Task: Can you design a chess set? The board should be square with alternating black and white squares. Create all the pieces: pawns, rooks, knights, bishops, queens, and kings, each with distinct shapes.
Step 2335:
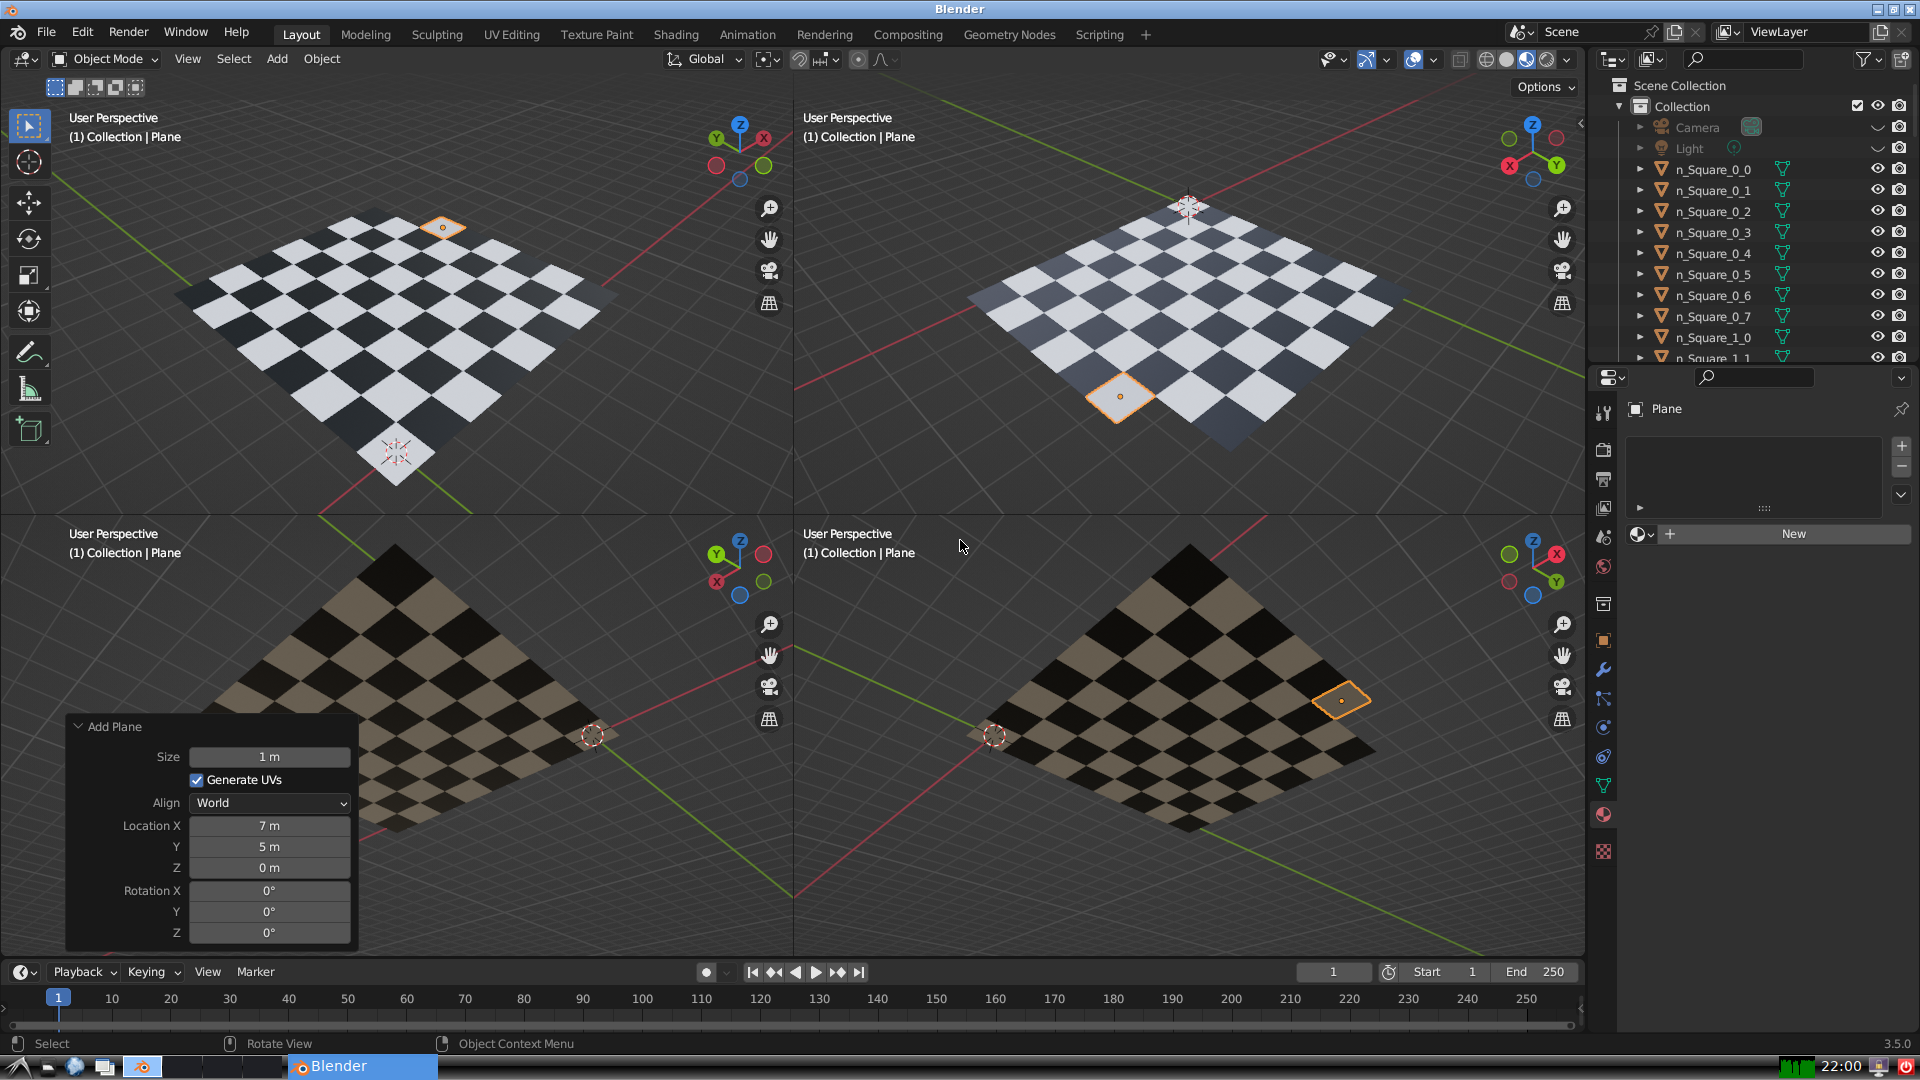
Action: {"mouse_move": [1608, 631]}